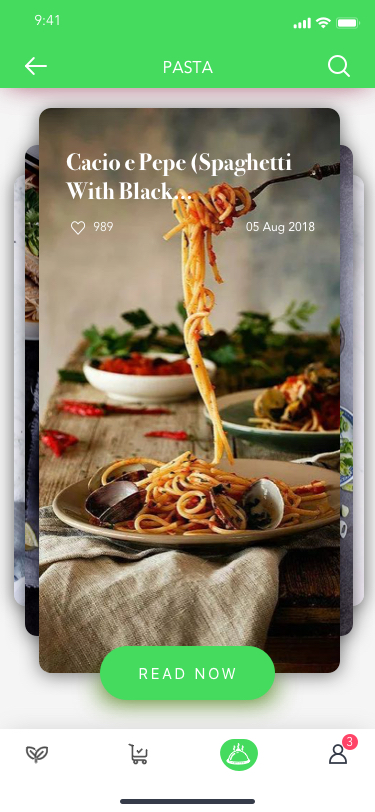
Text in this UI design:
Cacio e Pepe (Spaghetti With Black...
989
660
05 Aug 2018
READ NOW